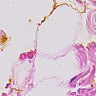
Metastatic tissue present: no